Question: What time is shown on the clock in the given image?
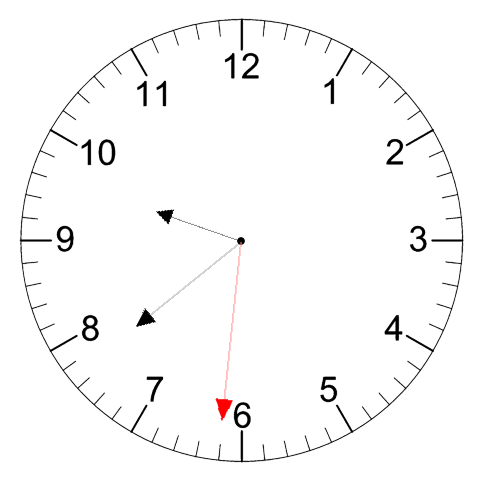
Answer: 09:38:31